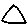
Label: triangle